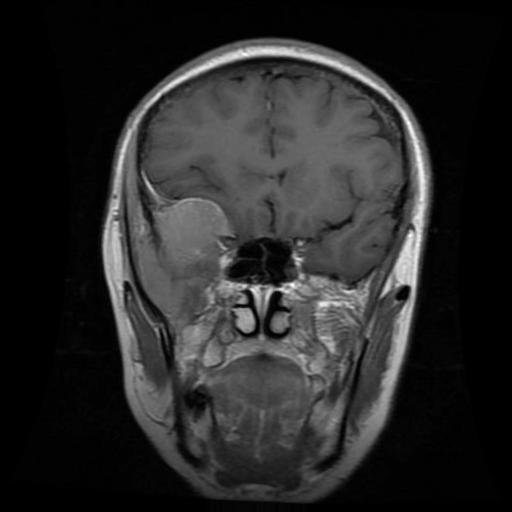
Label: meningioma